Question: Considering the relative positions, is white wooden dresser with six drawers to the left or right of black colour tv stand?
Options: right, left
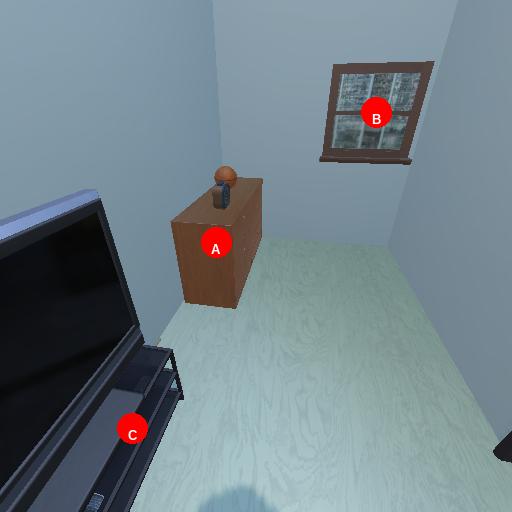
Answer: right